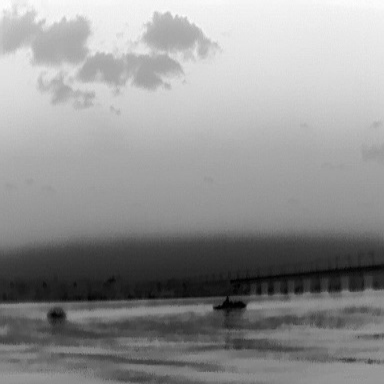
There are two objects shown in the infrared image, including a warship, and a canoe.